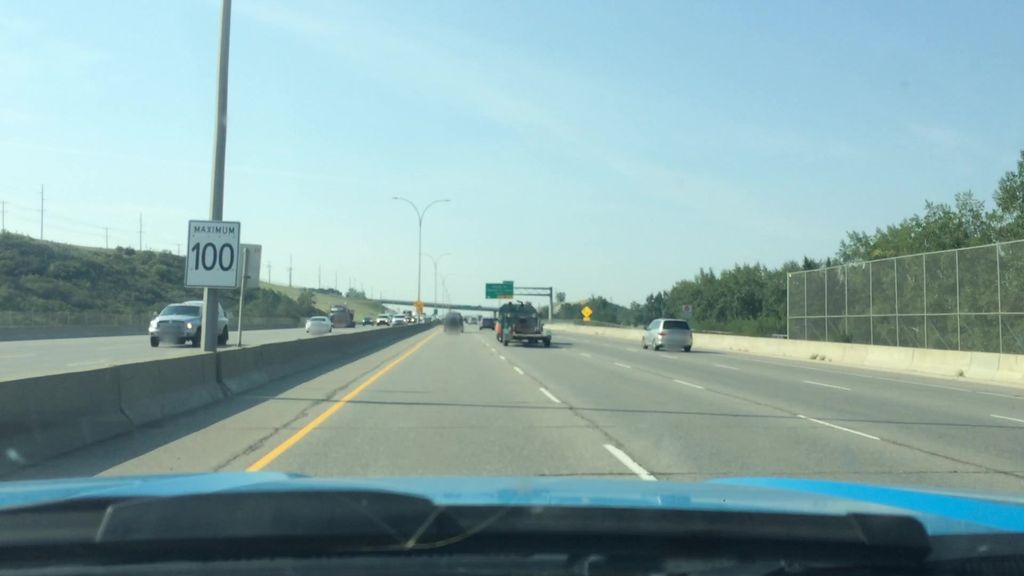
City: calgary